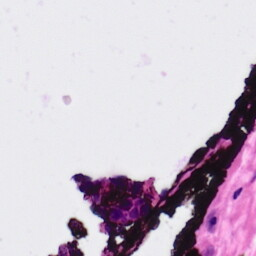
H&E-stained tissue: Ovarian